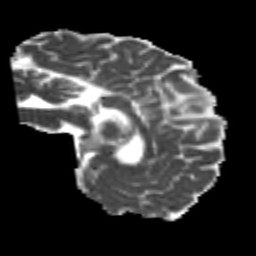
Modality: MD
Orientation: sagittal
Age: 22
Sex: male
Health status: healthy
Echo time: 0.074 s